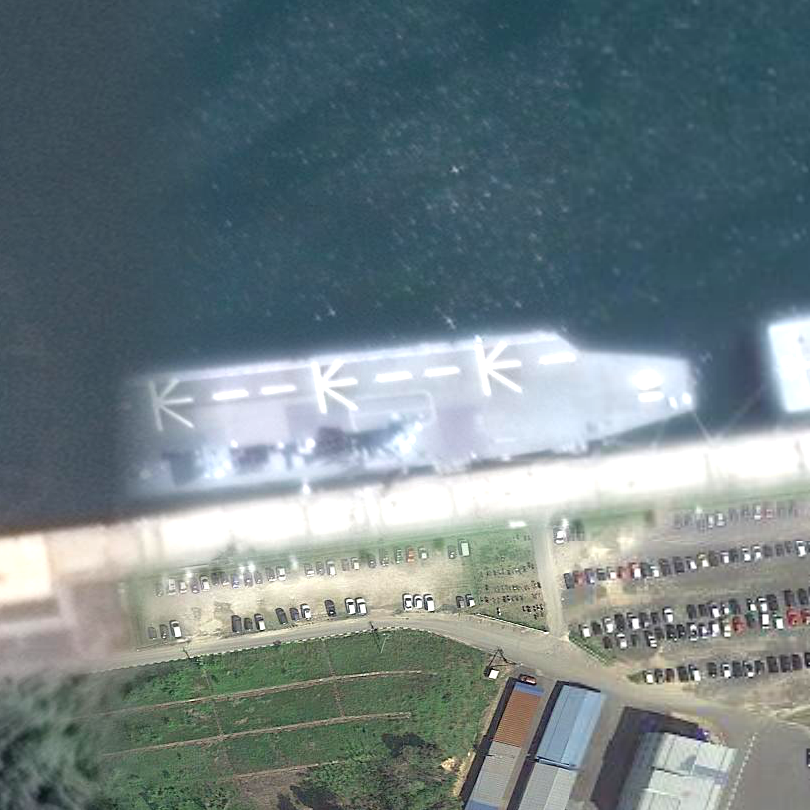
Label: assault